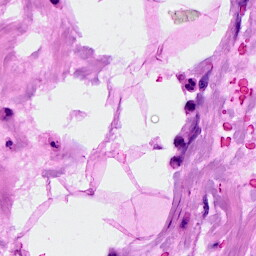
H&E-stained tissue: Breast